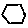
Label: hexagon